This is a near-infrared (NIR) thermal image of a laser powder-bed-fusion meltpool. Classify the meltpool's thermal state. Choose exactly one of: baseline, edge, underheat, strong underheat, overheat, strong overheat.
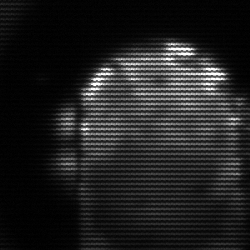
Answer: baseline